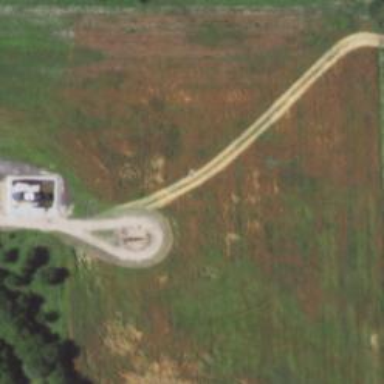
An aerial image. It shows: Petroleum well.